Aerial crown-view tile of a tropical tree (Barro Colorado Island, Panama), acquired 20241014:
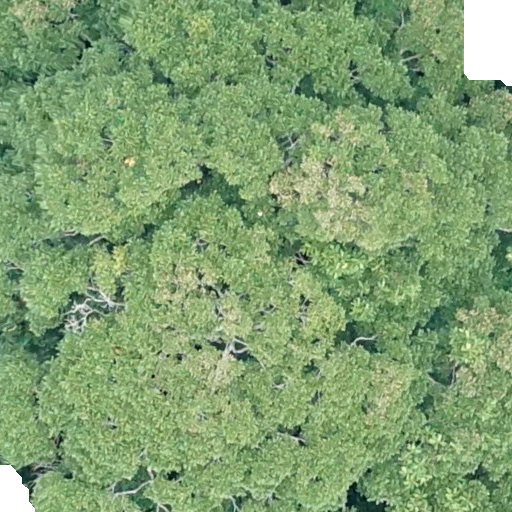
Species: Dipteryx oleifera
GBIF accepted scientific name: Dipteryx oleifera
Crown area: 648.058 m²